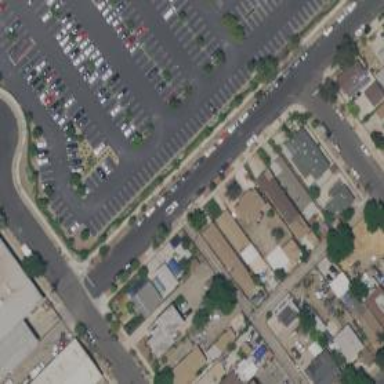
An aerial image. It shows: Alleyway designated as service road.